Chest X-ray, AP view. Patient: 46 years old, sex M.
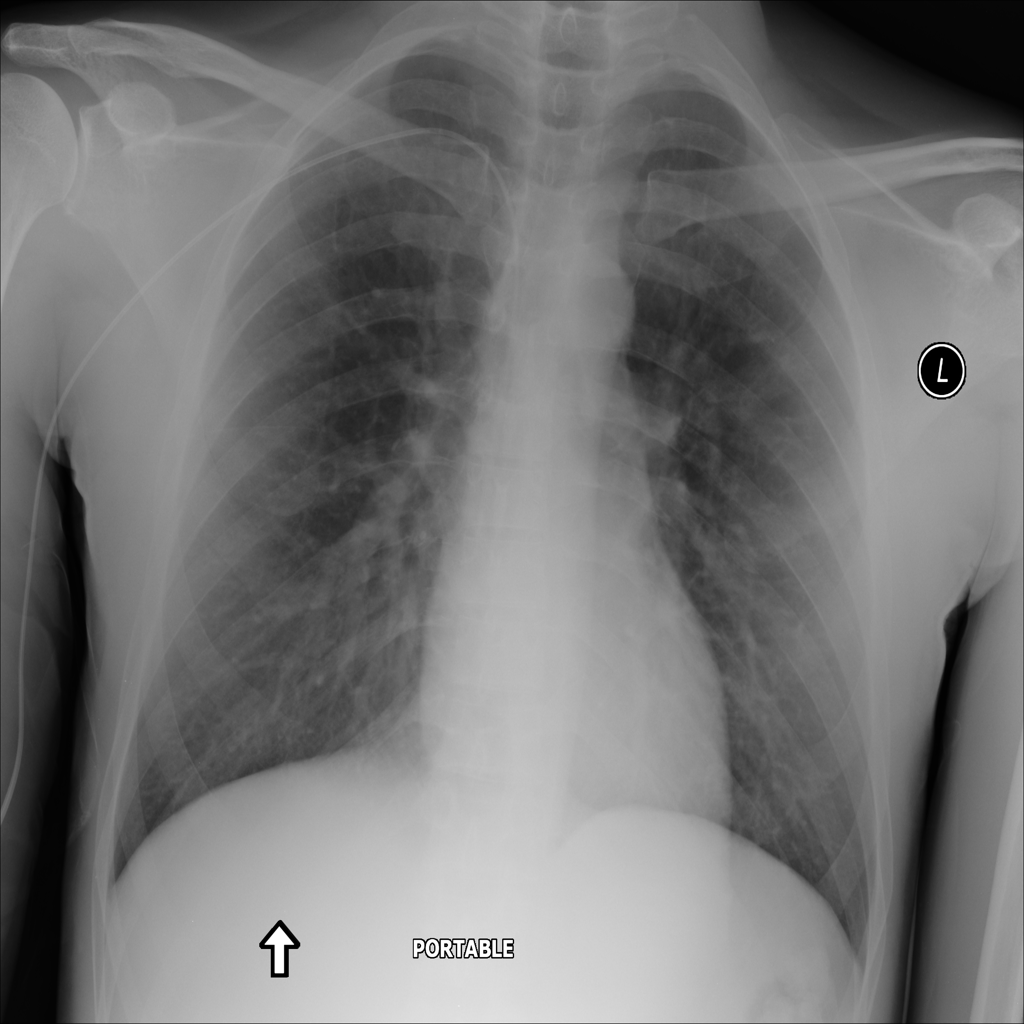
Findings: No Finding